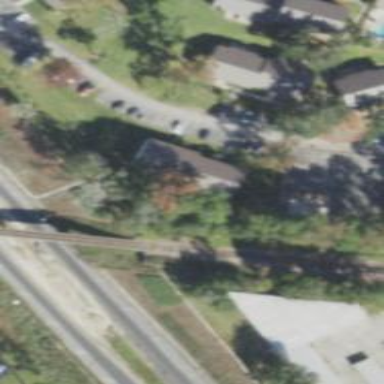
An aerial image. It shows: Railway bridge.